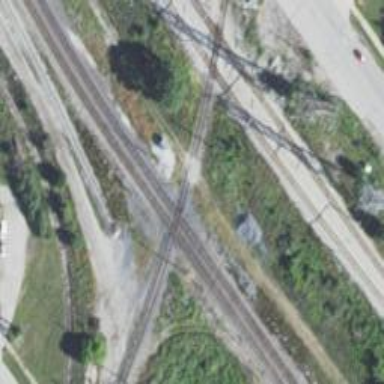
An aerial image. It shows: Railway crossing.